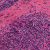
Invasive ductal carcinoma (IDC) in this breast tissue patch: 0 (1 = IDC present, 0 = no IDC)